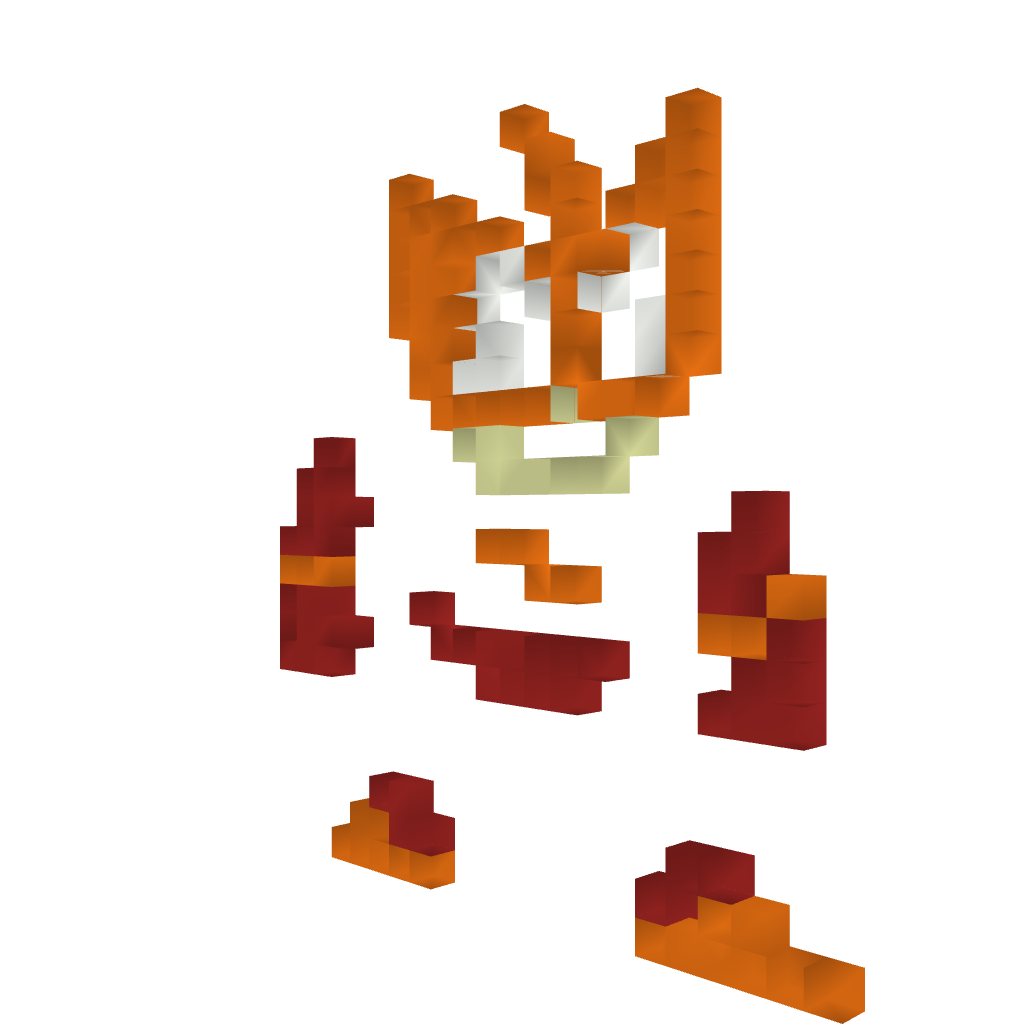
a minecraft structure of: Elecman (ErnieCIII)